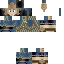
A female human skin with medium skin, wearing brown long hair dressed in a blue hoodie and brown pants, featuring a closed mouth.